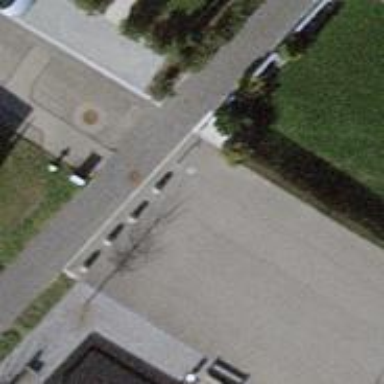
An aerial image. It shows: Bollard barrier.